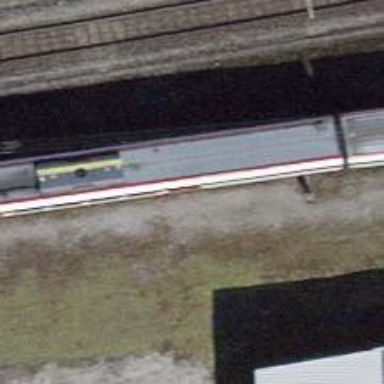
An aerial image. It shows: Railway switch.